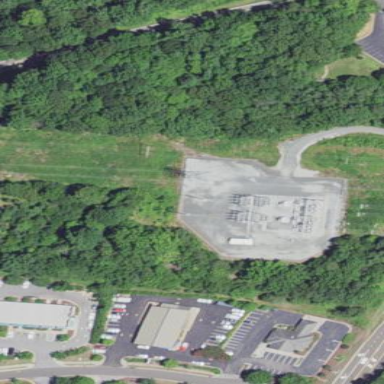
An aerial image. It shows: Distribution level power substation enclosed by fence.